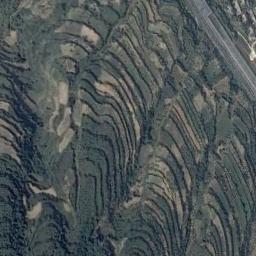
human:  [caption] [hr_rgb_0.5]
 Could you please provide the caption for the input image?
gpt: The bare and green terrace is next to some trees .

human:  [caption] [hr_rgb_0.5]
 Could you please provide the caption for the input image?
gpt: There is a winding path between the terraces .

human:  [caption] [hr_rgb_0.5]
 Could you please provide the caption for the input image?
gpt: There are many plants on the terrace .

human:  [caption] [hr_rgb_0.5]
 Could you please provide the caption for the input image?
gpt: There is a road next to a large patch of brown and green mixed terraces .

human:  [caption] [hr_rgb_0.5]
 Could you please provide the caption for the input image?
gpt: There are many green terraces arranged neatly .